Question: Does anyone knows what might be causing the weird artifacts I am seeing in my C# Managed DirectX application. Here is a screenshot of the problem I am having:

What you are looking at is some terrain with a flat plane under it.
- - -
This must be a Z-Buffer issue but I have not been able to sort it out. Has anyone else run into this same problem? It is driving me nuts!
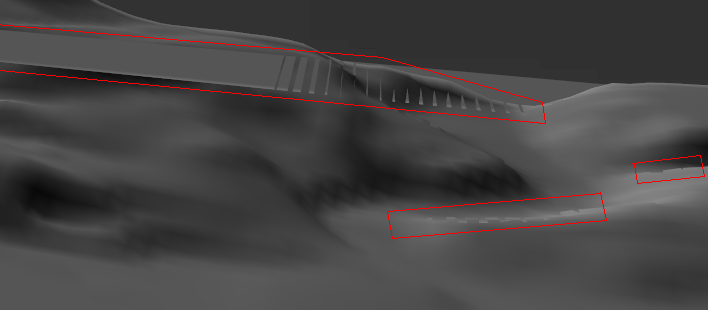
Answer: It's called Z fighting and most likely your zmin of the projection matrix is too small.